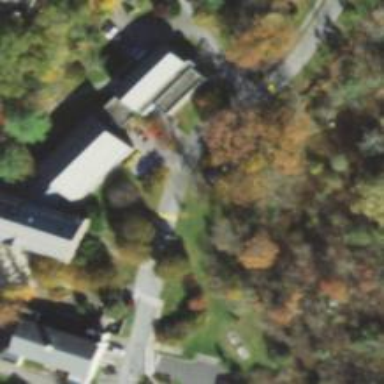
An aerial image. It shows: College building.